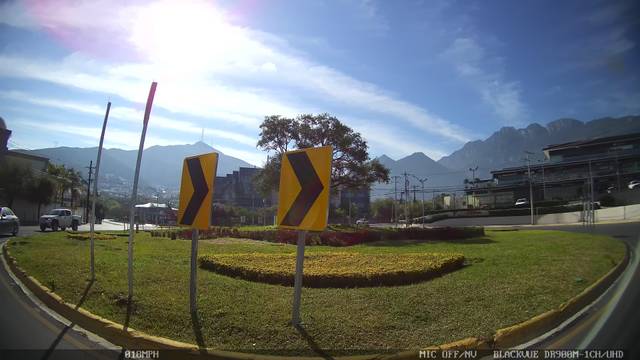
Region: Mexico
Coordinates: 25.638, -100.338